Field crop: maize
Growth stage: 2
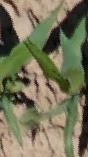
Species: maize